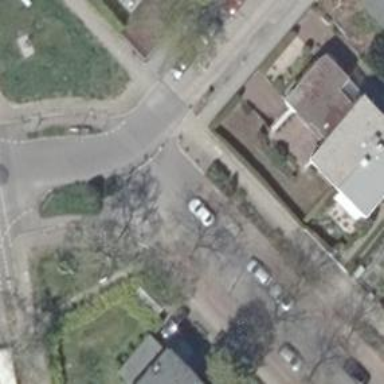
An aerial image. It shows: Residential road with sidewalks on both sides.